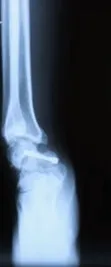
Radiographic images after one year of follow-up. AP, and ,profil imaging of the wrist.
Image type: radiology (x_ray)